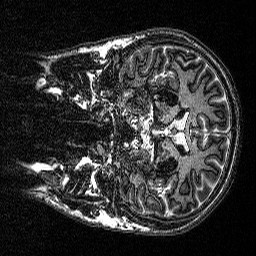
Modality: MP2RAGE
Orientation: coronal
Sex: male
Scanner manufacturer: siemens
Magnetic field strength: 3 T
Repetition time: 5 s
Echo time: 0.00292 s